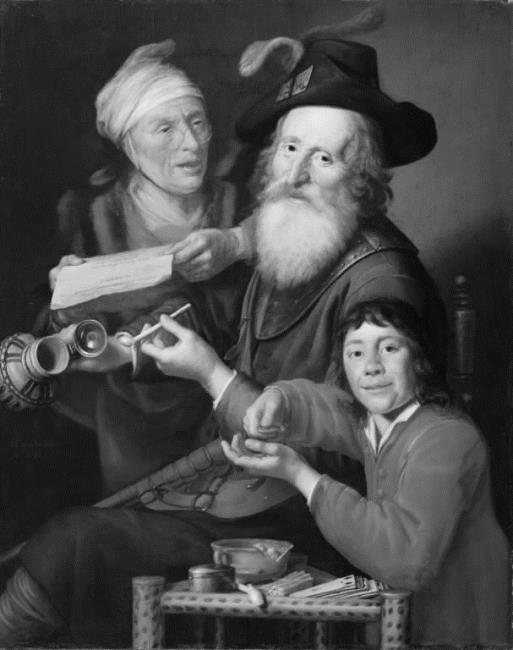
Title: An old man with a gorget, an old woman reading and a boy with a coin
Artist: Hendrick van Vliet
Earliest date: 1647
Latest date: 1647
Genre: painting
Iconography: Tobacco
Keywords: genre, old man, knee-length portrait, head to the left, body facing left, sitting, facing front, pipe, ewer (vessel), hat with feathers, beard, gorget (armor), chair, old woman, three-quarter length, head to the right, body frontal, standing (position), looking away, document in the hand, spectacles, boy, coin, brazier, snuffbox, card game (activity), stoneware